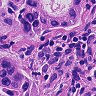
Metastatic tissue present: yes